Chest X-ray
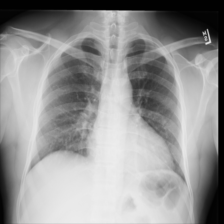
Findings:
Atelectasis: negative
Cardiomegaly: negative
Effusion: negative
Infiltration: negative
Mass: negative
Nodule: negative
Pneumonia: negative
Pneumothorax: negative
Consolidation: negative
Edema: negative
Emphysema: negative
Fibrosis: negative
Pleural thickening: negative
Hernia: negative